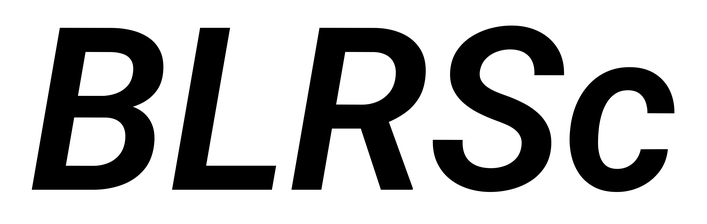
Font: Roboto-Italic_SemiBold_Italic